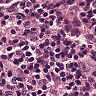
Metastatic tissue present: yes